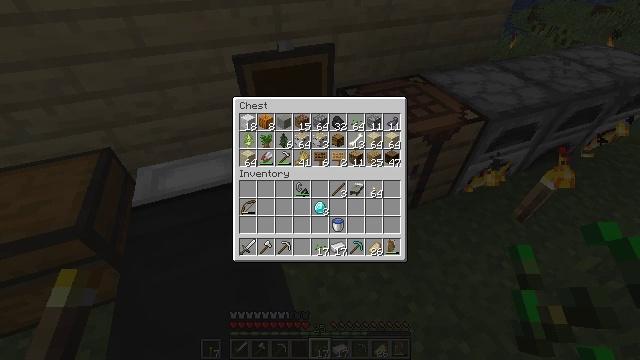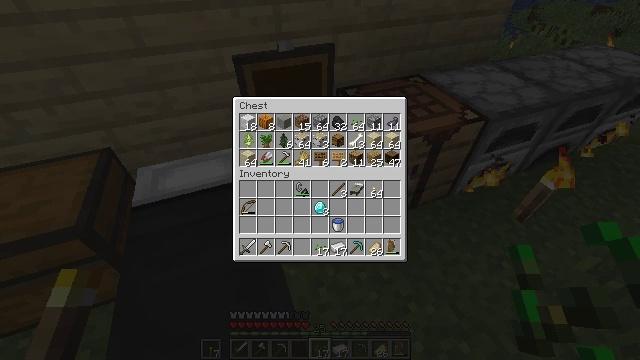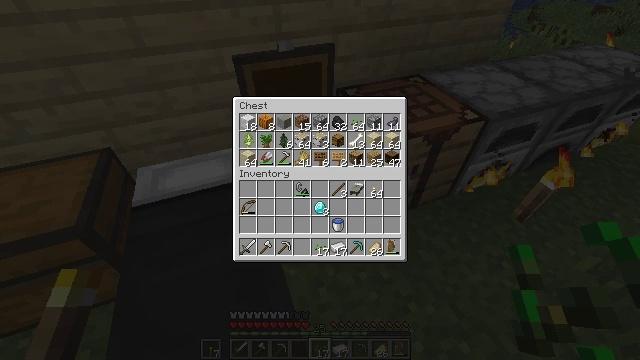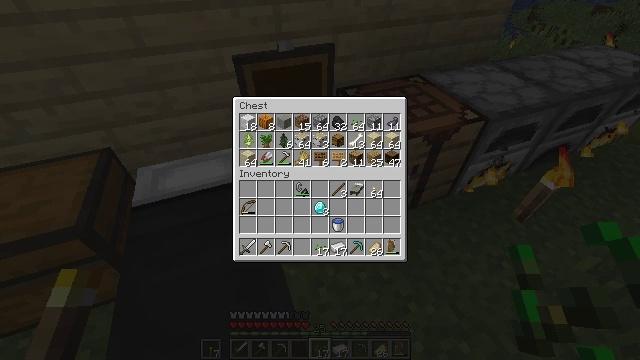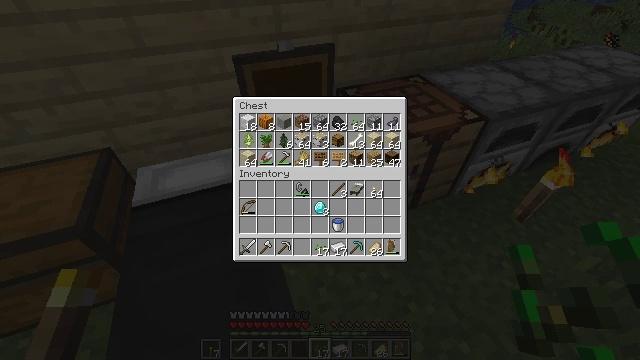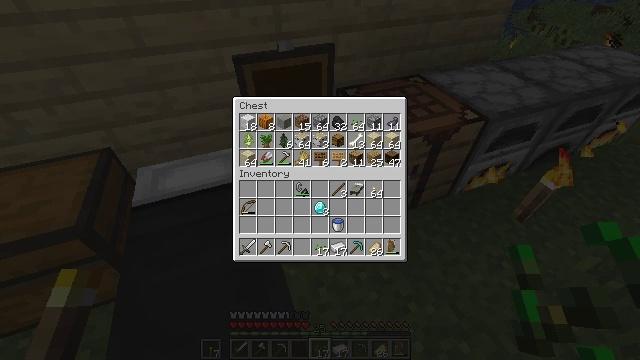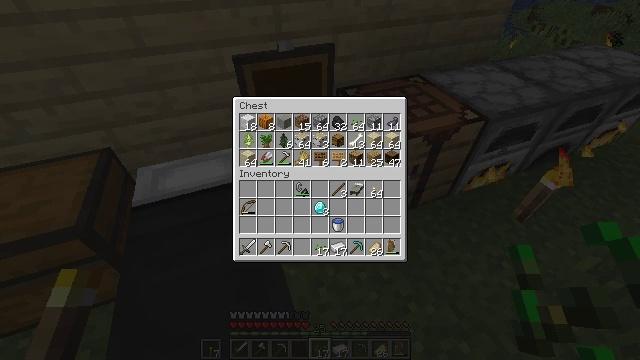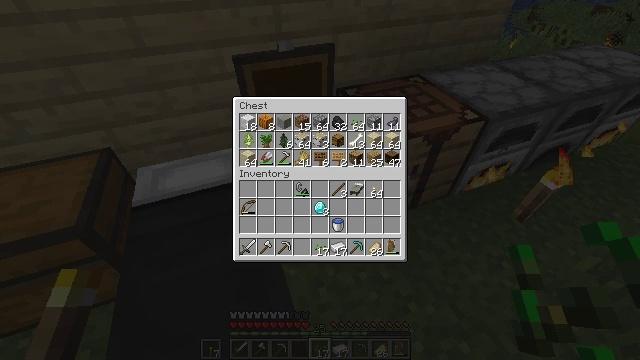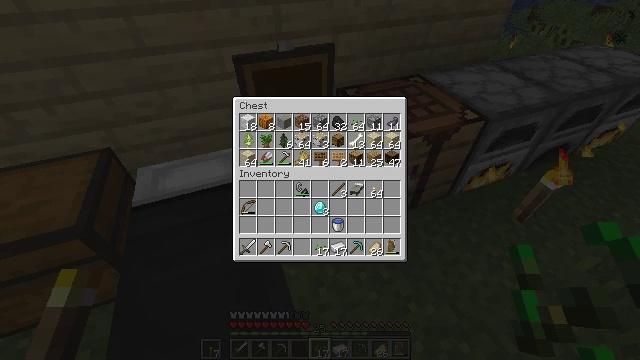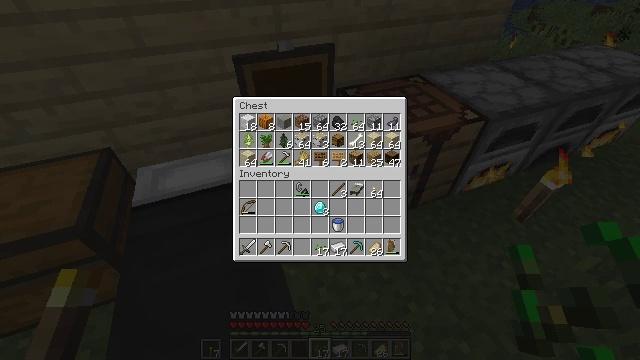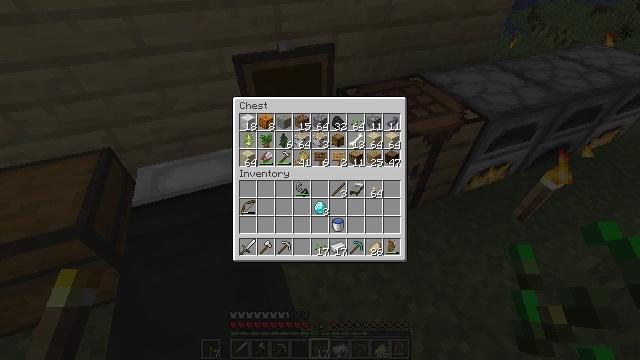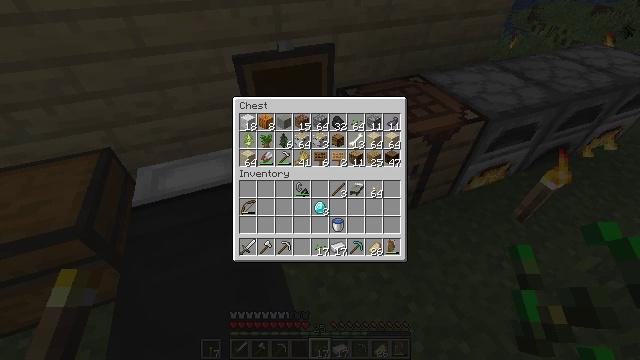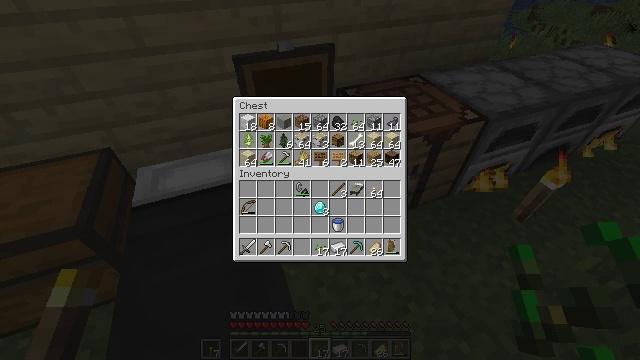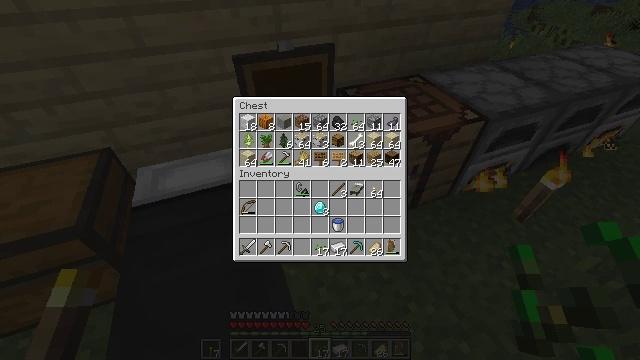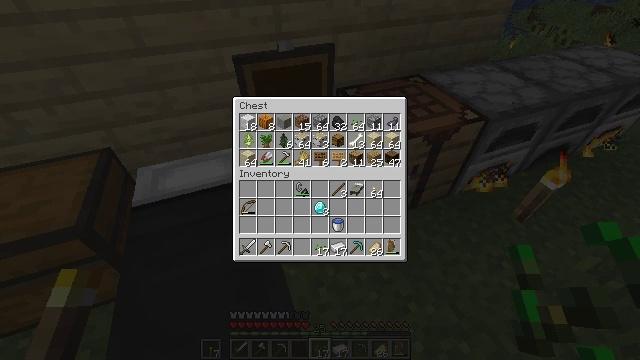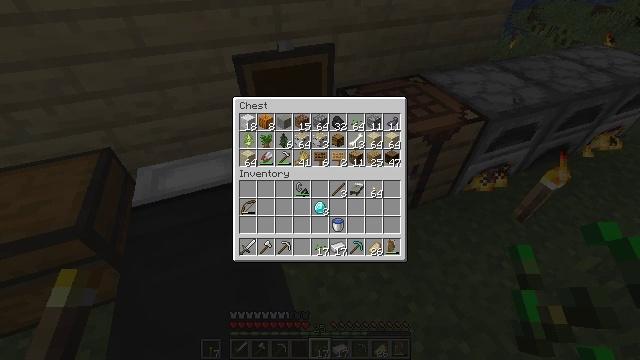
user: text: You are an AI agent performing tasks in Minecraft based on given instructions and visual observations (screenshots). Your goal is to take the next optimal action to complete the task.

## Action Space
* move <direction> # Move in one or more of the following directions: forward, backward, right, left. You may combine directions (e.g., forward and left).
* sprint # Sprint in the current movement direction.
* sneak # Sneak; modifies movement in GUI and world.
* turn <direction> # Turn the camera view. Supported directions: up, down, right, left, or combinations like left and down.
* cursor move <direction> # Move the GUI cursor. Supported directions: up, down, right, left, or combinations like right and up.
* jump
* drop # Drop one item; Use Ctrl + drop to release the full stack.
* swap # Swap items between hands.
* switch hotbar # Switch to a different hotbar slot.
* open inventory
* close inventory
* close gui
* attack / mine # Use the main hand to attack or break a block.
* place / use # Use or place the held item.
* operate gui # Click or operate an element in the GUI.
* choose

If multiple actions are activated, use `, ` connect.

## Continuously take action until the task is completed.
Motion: motion action
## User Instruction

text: Furnace required to craft a gold ingot.
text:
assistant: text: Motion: no_op
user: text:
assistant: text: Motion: no_op
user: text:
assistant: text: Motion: no_op
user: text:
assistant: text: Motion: no_op
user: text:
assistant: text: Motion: no_op
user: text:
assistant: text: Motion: no_op
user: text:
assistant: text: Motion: no_op
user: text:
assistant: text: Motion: no_op
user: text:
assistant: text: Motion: no_op
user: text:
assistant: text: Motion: no_op
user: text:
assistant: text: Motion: no_op
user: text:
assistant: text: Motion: no_op
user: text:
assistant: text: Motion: no_op
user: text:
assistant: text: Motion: no_op
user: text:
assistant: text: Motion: no_op
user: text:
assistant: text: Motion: no_op
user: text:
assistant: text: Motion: no_op
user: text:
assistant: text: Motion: no_op
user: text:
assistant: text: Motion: no_op
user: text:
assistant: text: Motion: no_op
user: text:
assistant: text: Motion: no_op
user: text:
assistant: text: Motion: no_op
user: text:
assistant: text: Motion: no_op
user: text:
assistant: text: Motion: no_op
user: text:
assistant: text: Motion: no_op
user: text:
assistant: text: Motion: no_op
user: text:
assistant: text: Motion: no_op
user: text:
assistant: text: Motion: no_op
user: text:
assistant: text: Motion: no_op
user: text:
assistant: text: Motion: no_op